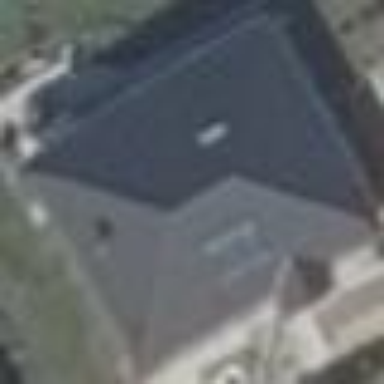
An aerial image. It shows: Building with hipped roof oriented along and colored in dark grey.